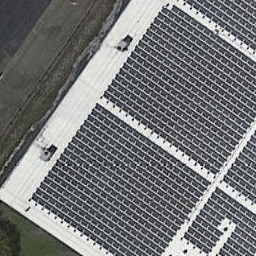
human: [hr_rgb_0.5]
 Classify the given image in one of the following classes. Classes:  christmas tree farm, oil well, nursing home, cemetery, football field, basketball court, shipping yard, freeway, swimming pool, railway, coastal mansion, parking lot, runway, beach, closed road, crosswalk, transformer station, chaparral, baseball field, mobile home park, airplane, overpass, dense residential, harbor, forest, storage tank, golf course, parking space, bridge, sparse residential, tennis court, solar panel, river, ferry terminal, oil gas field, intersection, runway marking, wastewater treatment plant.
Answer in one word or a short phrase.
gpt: solar panel